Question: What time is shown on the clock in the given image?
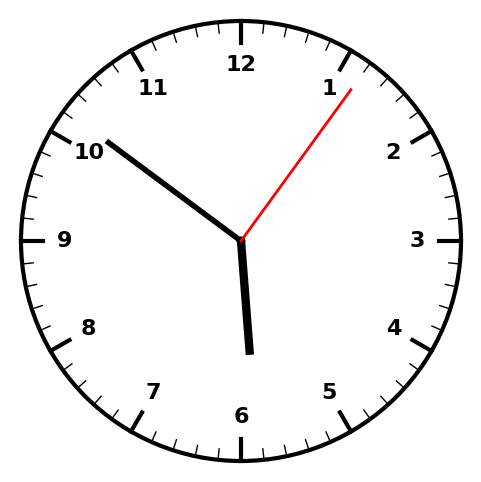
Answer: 05:51:06